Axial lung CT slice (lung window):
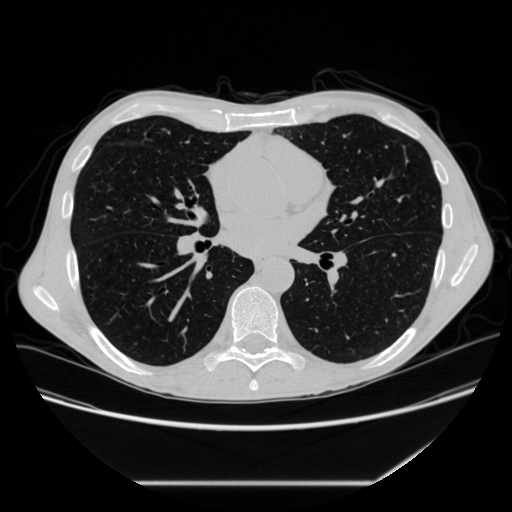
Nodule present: no